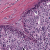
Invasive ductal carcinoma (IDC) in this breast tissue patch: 0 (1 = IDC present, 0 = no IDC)